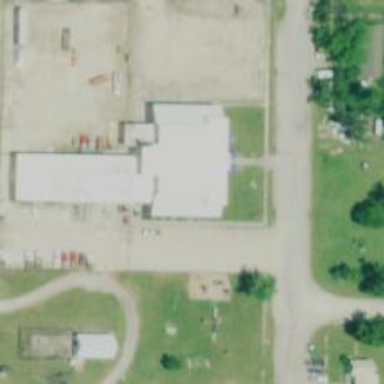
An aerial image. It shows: School.